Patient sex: M
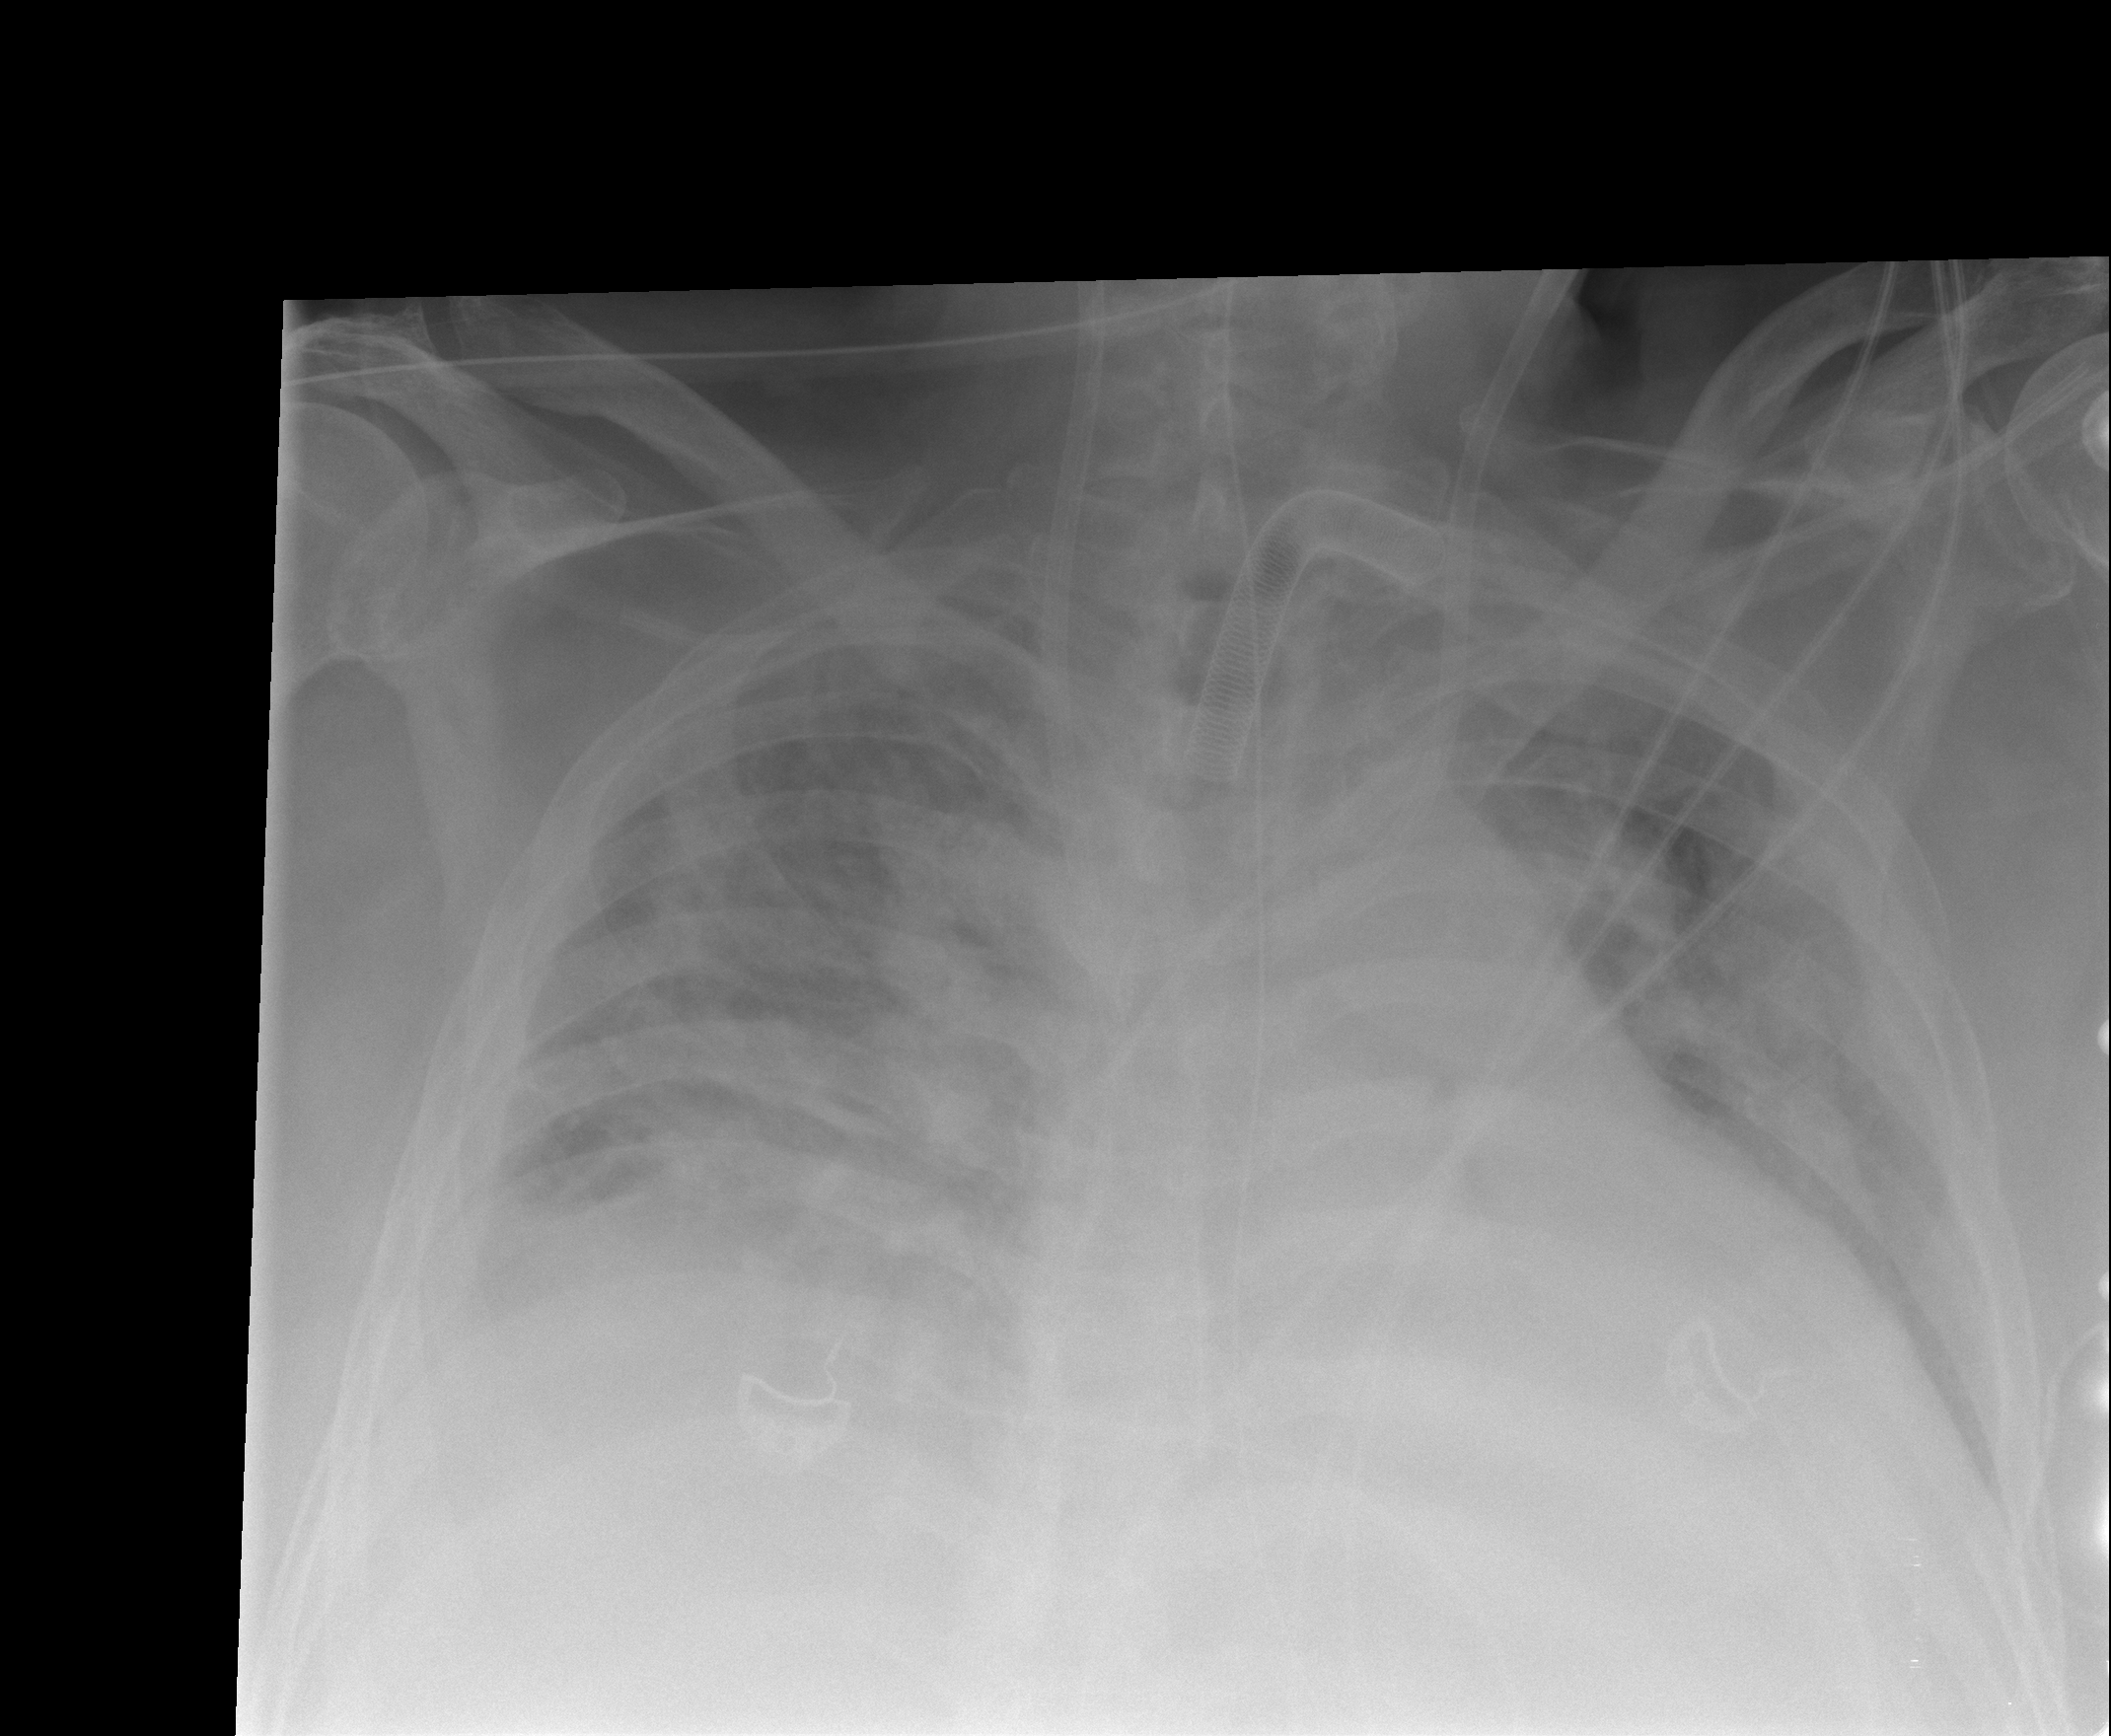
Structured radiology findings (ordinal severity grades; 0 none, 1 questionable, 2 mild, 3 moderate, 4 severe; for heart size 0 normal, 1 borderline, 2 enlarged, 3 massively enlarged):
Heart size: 2
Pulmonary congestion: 3
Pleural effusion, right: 3
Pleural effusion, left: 2
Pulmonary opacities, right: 2
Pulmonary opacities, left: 2
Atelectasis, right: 3
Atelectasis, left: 2